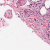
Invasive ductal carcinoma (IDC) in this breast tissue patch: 1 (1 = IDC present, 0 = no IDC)